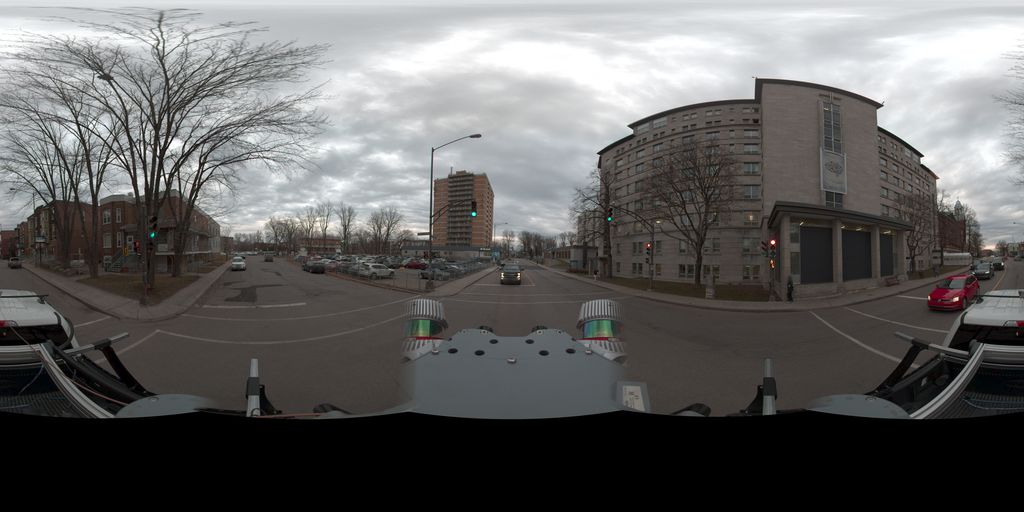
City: quebec_city